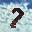
Label: 7